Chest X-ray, PA view. Patient: 25 years old, sex M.
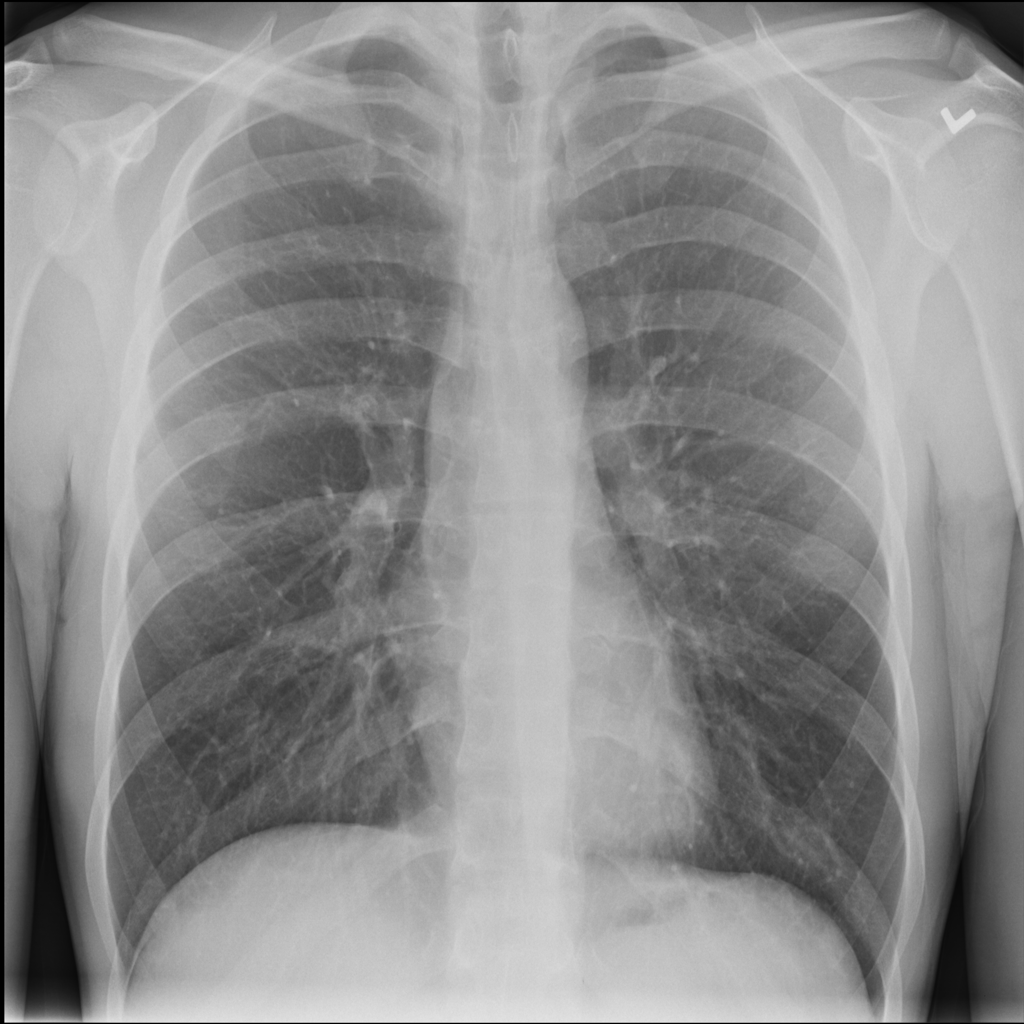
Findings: No Finding